Question: As per a <URL>, I've got the following LINQ expression.
'''
Events.Where(Function(e) e.EventDate >= Date.Today) _
.OrderByDescending(Function(e) (((e.EventVotes.Sum(Function(s) s.Vote)) * 2) + (e.Comments.Count))) _
.Skip(0) _
.Take(5)
'''
Which converts to the following SQL
'''
-- Region Parameters
DECLARE @p0 DateTime2 = '2011-01-17 00:00:00.<PHONE>'
DECLARE @p1 Int = 2
DECLARE @p2 Int = 0
DECLARE @p3 Int = 5
-- EndRegion
SELECT [t3].[ID], [t3].[UserID], [t3].[RegionID], [t3].[LocationID], [t3].[Title], [t3].[Description], [t3].[EventDate], [t3].[URL], [t3].[Phone], [t3].[TicketPriceLow], [t3].[TicketPriceHigh], [t3].[DatePosted], [t3].[isHighlighted]
FROM (
SELECT ROW_NUMBER() OVER (ORDER BY (((
SELECT SUM([t1].[Vote])
FROM [dbo].[EventVotes] AS [t1]
WHERE [t1].[EventID] = [t0].[ID]
)) * @p1) + ((
SELECT COUNT(*)
FROM [dbo].[Comments] AS [t2]
WHERE [t2].[EventID] = [t0].[ID]
)) DESC) AS [ROW_NUMBER], [t0].[ID], [t0].[UserID], [t0].[RegionID], [t0].[LocationID], [t0].[Title], [t0].[Description], [t0].[EventDate], [t0].[URL], [t0].[Phone], [t0].[TicketPriceLow], [t0].[TicketPriceHigh], [t0].[DatePosted], [t0].[isHighlighted]
FROM [dbo].[Events] AS [t0]
WHERE [t0].[EventDate] >= @p0
) AS [t3]
WHERE [t3].[ROW_NUMBER] BETWEEN @p2 + 1 AND @p2 + @p3
ORDER BY [t3].[ROW_NUMBER]
'''
My problem now is when it comes to ordering when some events don't have any votes or comments.
Here is what the EventVotes table looks like (in it's entirety)
'''
| UserID | EventID | Vote |
| 1 | 51 | 1 |
| 1 | 52 | 1 |
| 2 | 52 | 1 |
| 1 | 53 | 1 |
| 2 | 53 | -1 |
| 3 | 53 | -1 |
'''
The Comments table is completely empty, so since we're just doing a 'Count' on it, we can assume that everything comes back Null.
Now when I run the query above, the result order is as follows
> 52
51
53
1
2
3
When it "should" be
> 52
51
1
2
3
53
because event number 53 has a vote count of "-1" while event numbers 1, 2, and 3 have a vote count of "0"
Can anyone help figure out how to enhance the Linq expression to account for events that haven't been voted on?
Here's a screenshot

# EDIT:
Ok, so I've simplified the query in LinqPad to this, and the result is that I only get three results.
'''
Events.OrderByDescending(Function(e) (((e.EventVotes.Sum(Function(s) s.Vote)) * 2) + (e.Comments.Count)))
'''
What this is telling me is that the orderby is only grabbing those three results (51, 52, 53), then it appends the rest of the results AFTER the order clause. I need to figure out a way to include the rest of the "null" results in the Lambda expression.
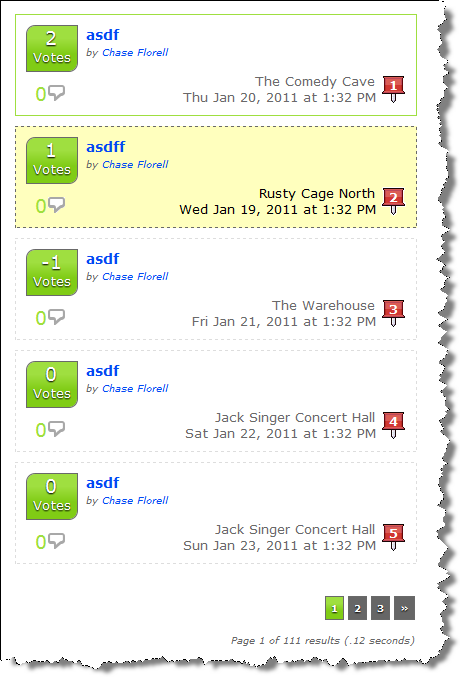
Answer: Here's a C# solution. I tried to translate it into VB, but my VB skills (and desire to learn it, honestly) are nil, and I gave up. I'll try to highlight the critical points to help with the translation.
Here's the full statement:
'''
context.Events.OrderByDescending(e => (((e.EventVotes.Sum(s => (int?)s.Vote) ?? 0) * 2) + e.Comments.Count))
'''
What's critical is that 's.Vote' is first cast to a nullable integer so that the result of 'Sum()' will be a nullable integer. A nullable result allows you to explicitly check for null and use zero for the rest of calculation if the result was indeed null.
For VB translation purposes, '??' is a C# null-coalesce operator where (for example) 'myNullableIntVar ?? 0' evaluates to the value of myNullableIntVar, or if it is null, then 0.
Here's the SQL generated by the above statement, FWIW:
'''
exec sp_executesql N'SELECT [t0].[EventID], [t0].[Name]
FROM [dbo].[Events] AS [t0]
ORDER BY ((COALESCE((
SELECT SUM([t2].[value])
FROM (
SELECT [t1].[Vote] AS [value], [t1].[EventID]
FROM [dbo].[EventVotes] AS [t1]
) AS [t2]
WHERE [t2].[EventID] = [t0].[EventID]
),@p0)) * @p1) + ((
SELECT COUNT(*)
FROM [dbo].[Comments] AS [t3]
WHERE [t3].[EventID] = [t0].[EventID]
)) DESC',N'@p0 int,@p1 int',@p0=0,@p1=2
'''
---
### Edit by rockinthesixstring
I've added the VB.NET version below - This works exactly as expected. I tried to do a 'DirectCast(s.Vote, Integer?)' but it threw an error saying that 'Integer' cannot be converted to 'Integer?', So I had to take this approach.
'''
Events.OrderByDescending(Function(e) (((If(e.EventVotes.Sum(Function(s) s.Vote),
e.EventVotes.Sum(Function(s) s.Vote),
0)) * 2) + e.Comments.Count))
'''
Which resulted in this SQL Query
'''
-- Region Parameters
DECLARE @p0 Int = 0
DECLARE @p1 Int = 2
-- EndRegion
SELECT [t0].[ID], [t0].[UserID], [t0].[RegionID], [t0].[LocationID], [t0].[Title], [t0].[Description], [t0].[EventDate], [t0].[URL], [t0].[Phone], [t0].[TicketPriceLow], [t0].[TicketPriceHigh], [t0].[DatePosted], [t0].[isHighlighted]
FROM [dbo].[Events] AS [t0]
ORDER BY ((
(CASE
WHEN (CONVERT(Bit,(
SELECT SUM([t1].[Vote])
FROM [dbo].[EventVotes] AS [t1]
WHERE [t1].[EventID] = [t0].[ID]
))) = 1 THEN (
SELECT SUM([t2].[Vote])
FROM [dbo].[EventVotes] AS [t2]
WHERE [t2].[EventID] = [t0].[ID]
)
ELSE @p0
END)) * @p1) + ((
SELECT COUNT(*)
FROM [dbo].[Comments] AS [t3]
WHERE [t3].[EventID] = [t0].[ID]
)) DESC
'''